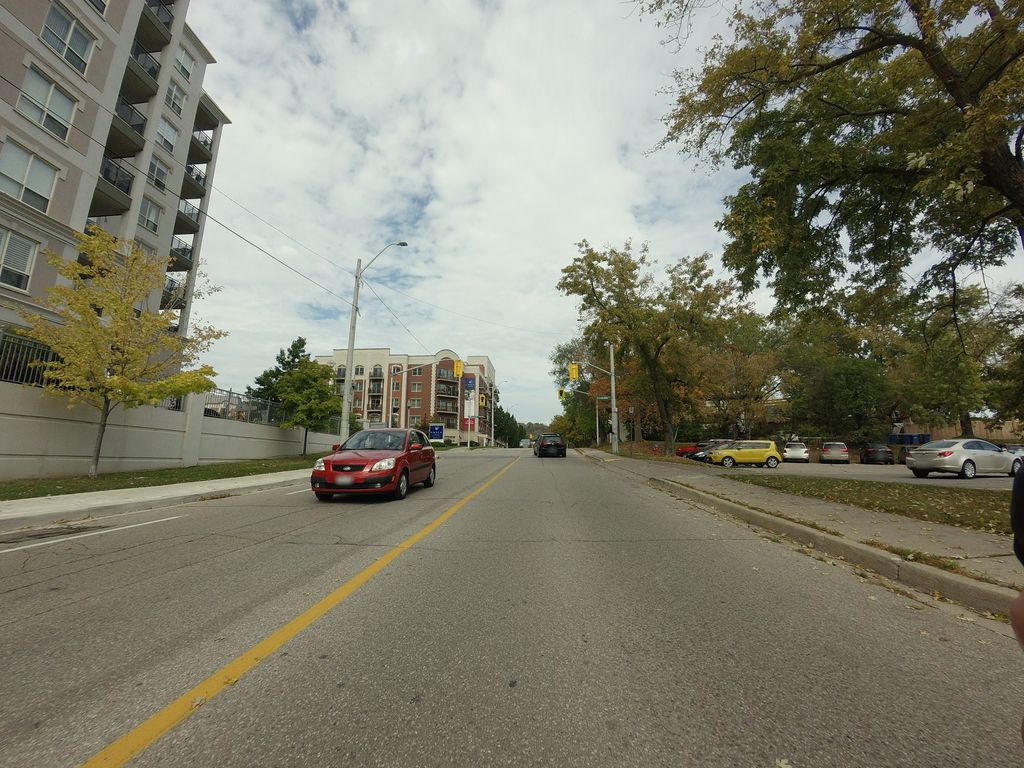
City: hamilton